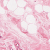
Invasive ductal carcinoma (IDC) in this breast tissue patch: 0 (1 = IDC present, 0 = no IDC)